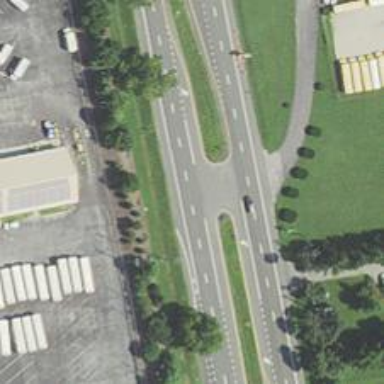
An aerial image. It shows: Trunk highway.